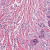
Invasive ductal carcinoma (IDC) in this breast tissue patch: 1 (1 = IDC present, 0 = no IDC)